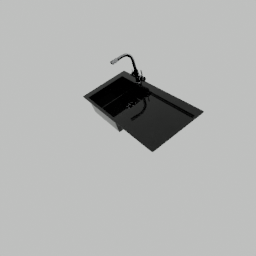
Label: appliances